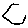
Label: hexagon